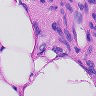
Metastatic tissue present: yes